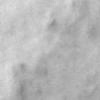
Label: no_change